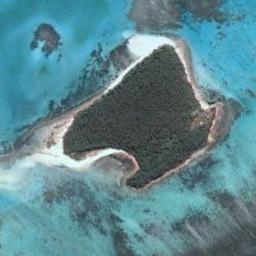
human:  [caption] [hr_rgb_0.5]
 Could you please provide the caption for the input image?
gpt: There are lots of trees on the island .

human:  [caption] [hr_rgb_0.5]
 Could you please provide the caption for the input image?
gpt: The island full of trees is surrounded by light blue water .

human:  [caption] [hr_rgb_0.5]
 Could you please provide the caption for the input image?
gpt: The island with dense vegetation is surrounded by light blue waters .

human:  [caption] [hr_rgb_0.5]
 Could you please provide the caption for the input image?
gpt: The size of the island is not large .

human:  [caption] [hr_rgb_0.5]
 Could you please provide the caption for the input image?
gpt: There are many green trees on the island .